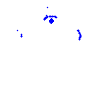
Particle: pion